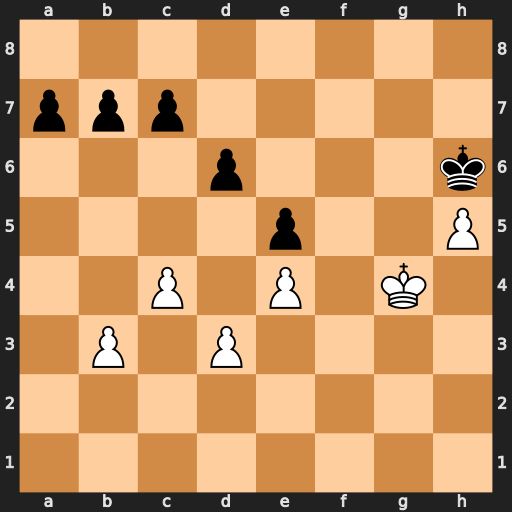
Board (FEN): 8/ppp5/3p3k/4p2P/2P1P1K1/1P1P4/8/8
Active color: w
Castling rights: -
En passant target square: -
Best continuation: Kf5 Kxh5 Ke6 Kg4 Kd7